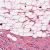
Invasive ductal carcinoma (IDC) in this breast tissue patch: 1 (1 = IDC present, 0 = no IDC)